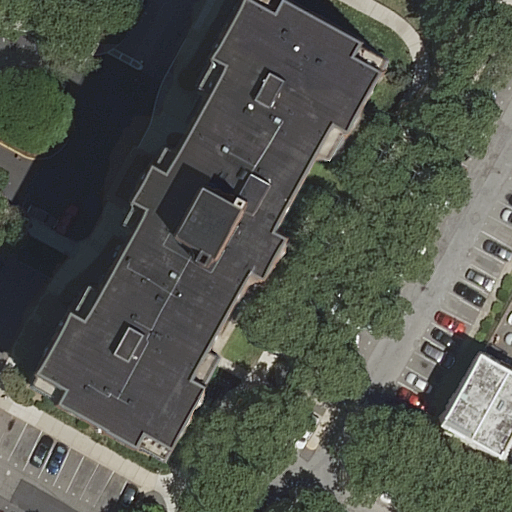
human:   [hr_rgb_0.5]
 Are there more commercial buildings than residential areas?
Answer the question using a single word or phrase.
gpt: no

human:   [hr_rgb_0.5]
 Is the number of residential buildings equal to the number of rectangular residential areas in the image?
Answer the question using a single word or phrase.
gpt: no

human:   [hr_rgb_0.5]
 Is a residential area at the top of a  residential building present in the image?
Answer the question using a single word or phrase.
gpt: yes

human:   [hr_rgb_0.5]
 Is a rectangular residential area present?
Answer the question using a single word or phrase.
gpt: yes

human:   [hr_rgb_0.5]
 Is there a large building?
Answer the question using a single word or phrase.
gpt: no

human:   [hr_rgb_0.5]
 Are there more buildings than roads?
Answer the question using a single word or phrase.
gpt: no

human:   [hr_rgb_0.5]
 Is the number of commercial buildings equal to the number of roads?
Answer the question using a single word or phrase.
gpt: no

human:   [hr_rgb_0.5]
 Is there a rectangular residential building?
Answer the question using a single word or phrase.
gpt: yes

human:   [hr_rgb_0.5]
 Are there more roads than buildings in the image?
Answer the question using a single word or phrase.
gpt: yes

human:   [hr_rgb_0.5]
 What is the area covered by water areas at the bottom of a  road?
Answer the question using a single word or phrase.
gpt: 0m2

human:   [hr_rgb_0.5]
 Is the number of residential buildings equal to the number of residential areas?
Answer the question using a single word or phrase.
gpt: no

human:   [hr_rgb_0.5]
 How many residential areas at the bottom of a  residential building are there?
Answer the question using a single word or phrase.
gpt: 0

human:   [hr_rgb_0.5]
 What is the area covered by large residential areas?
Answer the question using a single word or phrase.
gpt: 0m2

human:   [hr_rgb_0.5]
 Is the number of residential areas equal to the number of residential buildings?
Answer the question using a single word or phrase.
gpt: no

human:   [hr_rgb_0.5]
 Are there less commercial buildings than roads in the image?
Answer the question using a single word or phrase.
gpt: yes

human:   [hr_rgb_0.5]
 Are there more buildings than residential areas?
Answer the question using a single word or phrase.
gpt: yes

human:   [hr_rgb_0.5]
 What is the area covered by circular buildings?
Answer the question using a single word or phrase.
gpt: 0m2

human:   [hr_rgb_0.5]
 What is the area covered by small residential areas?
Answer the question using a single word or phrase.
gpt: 99m2

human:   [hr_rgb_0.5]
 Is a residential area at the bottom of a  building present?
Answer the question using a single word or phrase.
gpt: no

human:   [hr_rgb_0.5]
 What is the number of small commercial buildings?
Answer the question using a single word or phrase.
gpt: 0

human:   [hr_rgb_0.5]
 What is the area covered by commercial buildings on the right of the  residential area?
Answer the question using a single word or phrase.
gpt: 0m2

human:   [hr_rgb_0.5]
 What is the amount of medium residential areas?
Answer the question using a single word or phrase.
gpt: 0

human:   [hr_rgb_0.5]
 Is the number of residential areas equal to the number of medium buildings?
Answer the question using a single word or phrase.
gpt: no

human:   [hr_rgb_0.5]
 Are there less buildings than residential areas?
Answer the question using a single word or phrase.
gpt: no

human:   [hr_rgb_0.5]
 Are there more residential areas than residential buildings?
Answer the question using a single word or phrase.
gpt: no

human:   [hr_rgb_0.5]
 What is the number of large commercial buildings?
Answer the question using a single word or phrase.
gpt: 0

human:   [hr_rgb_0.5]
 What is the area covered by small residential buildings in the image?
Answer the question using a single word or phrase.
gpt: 126m2

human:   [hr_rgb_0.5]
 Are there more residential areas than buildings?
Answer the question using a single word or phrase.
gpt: no

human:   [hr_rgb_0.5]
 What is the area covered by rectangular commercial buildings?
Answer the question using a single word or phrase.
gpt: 0m2

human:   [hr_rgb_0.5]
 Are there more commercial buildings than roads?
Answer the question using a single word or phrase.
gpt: no

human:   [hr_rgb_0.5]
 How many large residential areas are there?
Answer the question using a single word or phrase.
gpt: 0

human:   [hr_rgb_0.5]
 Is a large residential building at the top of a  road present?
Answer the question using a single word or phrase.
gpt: no

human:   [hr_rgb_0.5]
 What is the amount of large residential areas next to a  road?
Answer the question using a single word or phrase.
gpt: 0

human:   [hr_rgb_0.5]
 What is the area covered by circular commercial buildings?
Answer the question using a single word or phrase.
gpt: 0m2

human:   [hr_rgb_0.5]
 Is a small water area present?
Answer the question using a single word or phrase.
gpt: no

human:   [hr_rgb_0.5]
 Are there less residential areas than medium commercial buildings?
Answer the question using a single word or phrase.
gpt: no